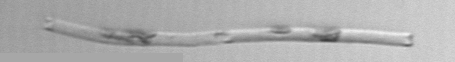
Label: Eucampia_morphytype1